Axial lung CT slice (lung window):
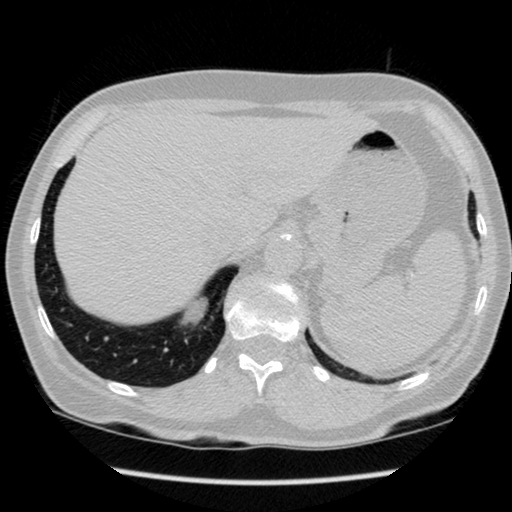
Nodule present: no